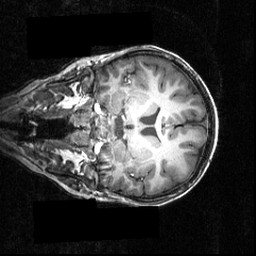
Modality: T1w
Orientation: coronal
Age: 12
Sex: male
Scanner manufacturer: siemens
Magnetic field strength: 3.951 T
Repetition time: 1.5 s
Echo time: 0.00335 s